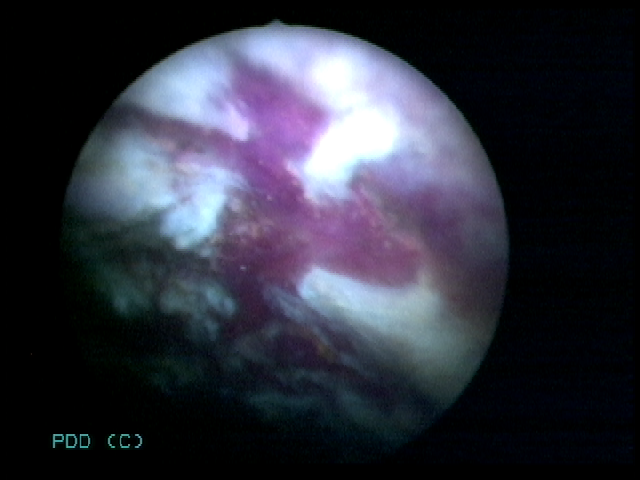
Modality: BLC
Class: Non-malignant
Subclass: InflammationNOS
Lesion: L2
Morphology: Non-papillary
Bladder cancer association: No